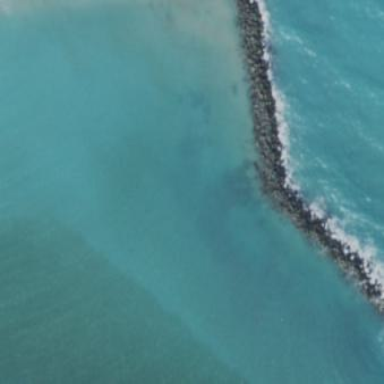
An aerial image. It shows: Breakwater structure.